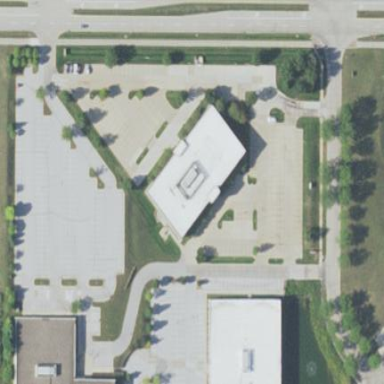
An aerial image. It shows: Commercial building.